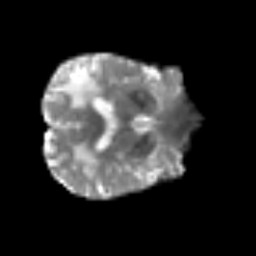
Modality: T2w
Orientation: axial
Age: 78
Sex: male
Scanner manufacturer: siemens
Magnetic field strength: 3 T
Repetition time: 3.2 s
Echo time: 0.081 s